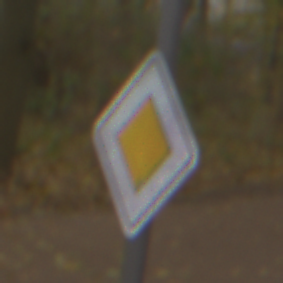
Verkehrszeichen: Vorfahrtsstrasse
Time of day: Midday
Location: Outdoor (Nature)
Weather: Overcast
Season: NotSpecified
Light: Natural